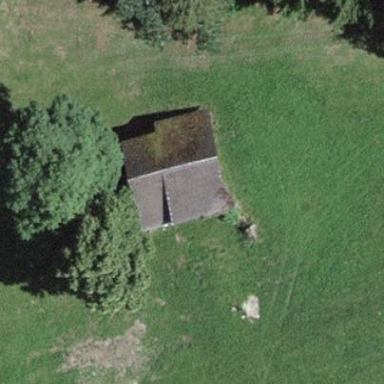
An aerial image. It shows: Rural barn.